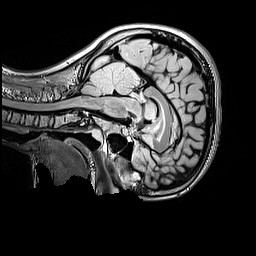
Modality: FLAIR
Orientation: sagittal
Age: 11
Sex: female
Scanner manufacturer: siemens
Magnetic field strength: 3 T
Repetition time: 5 s
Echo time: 0.388 s